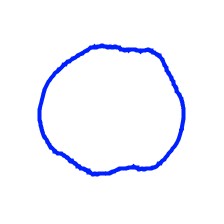
Shape: circle